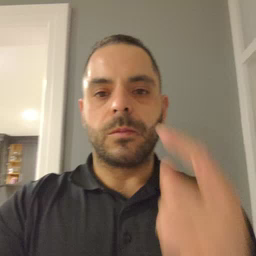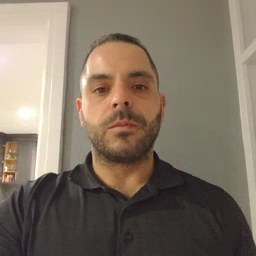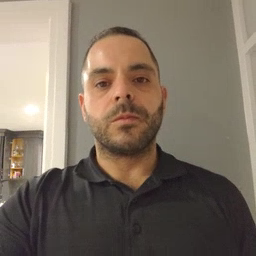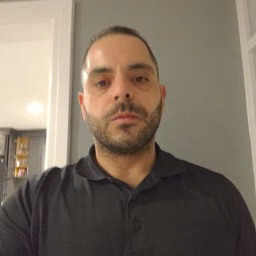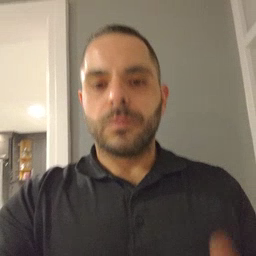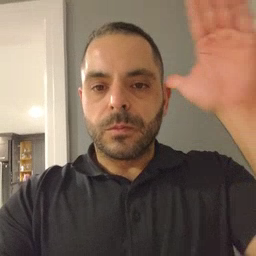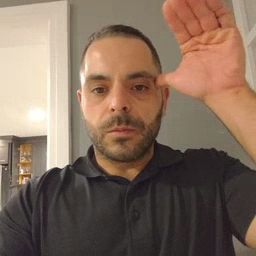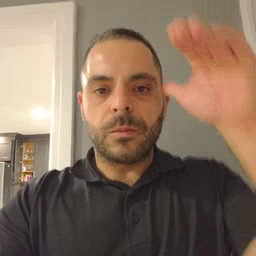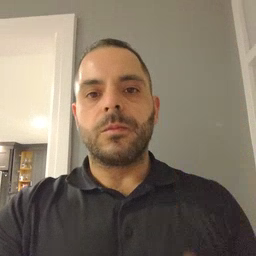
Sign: donkey